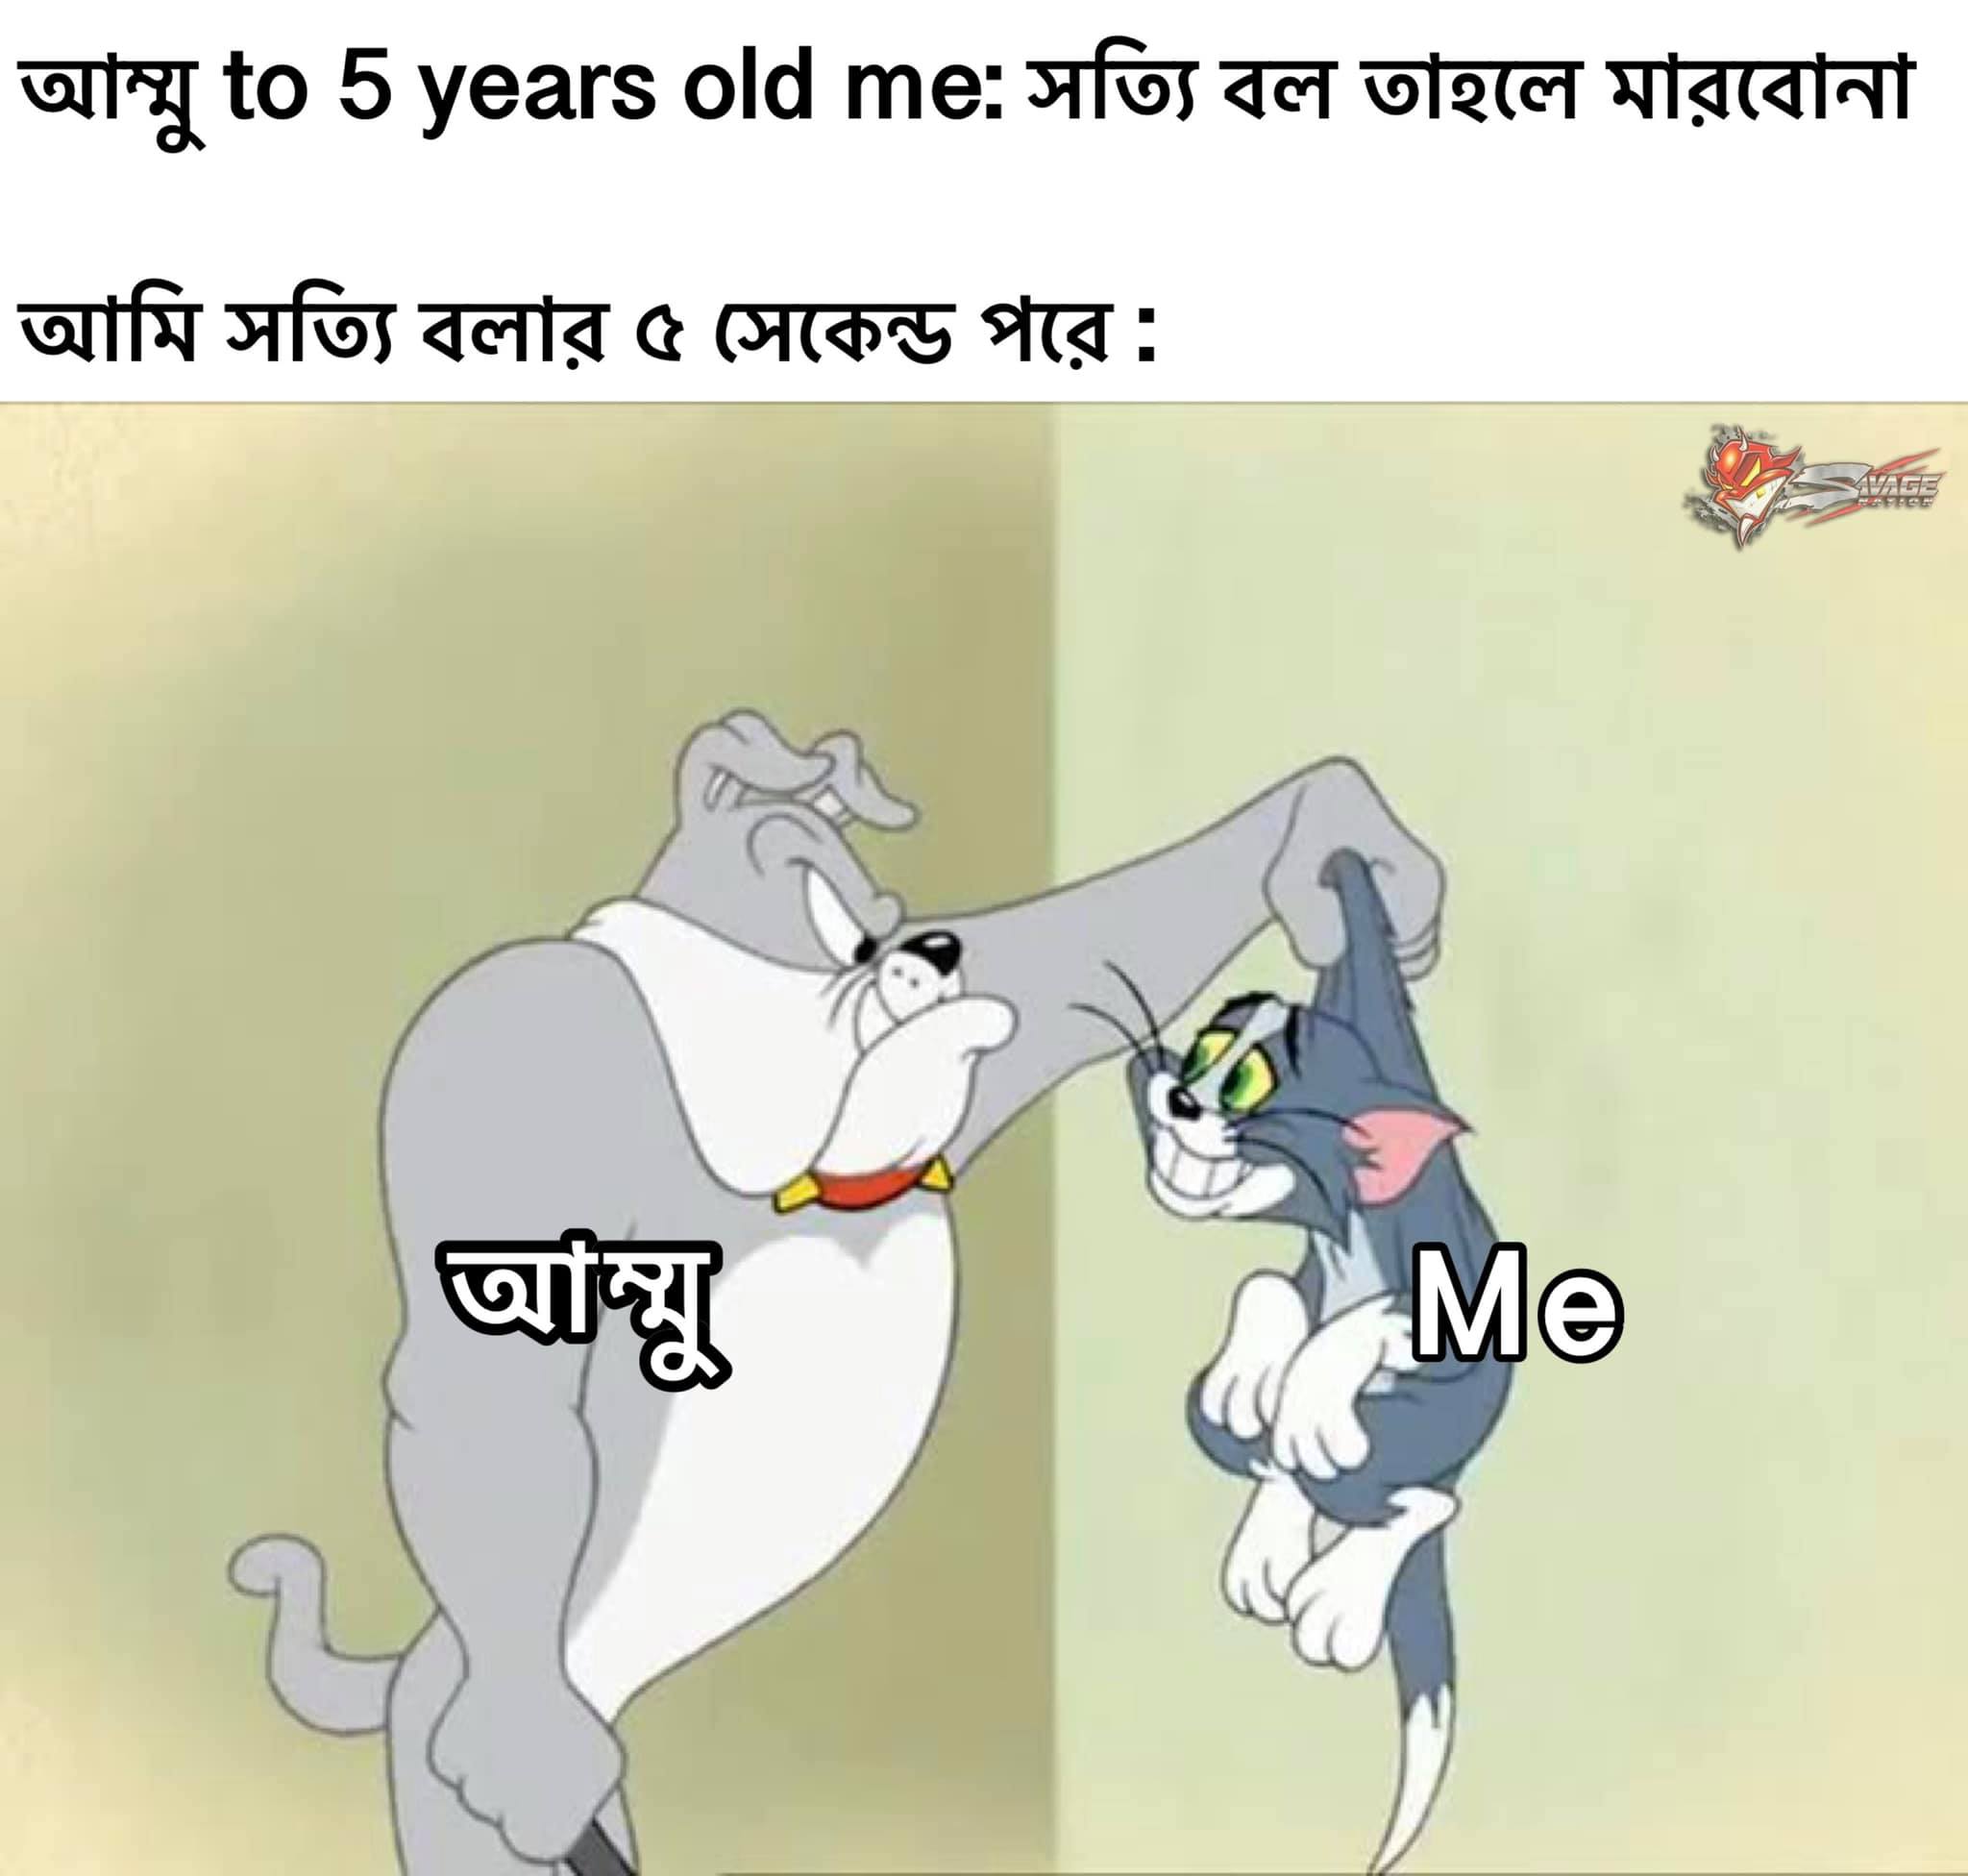
Caption: আম্মু to 5 years old me :    সত্যি বল তাহলে মারবোনা   আমি সত্যি বলার ৫ সেকেন্ড পরেঃ   আম্মু
Label: non-hate